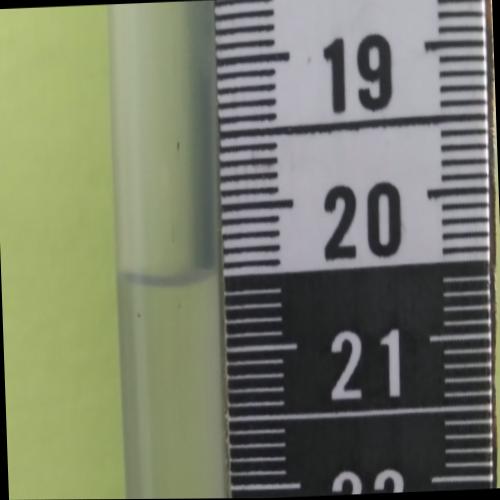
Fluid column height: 20.5 cm